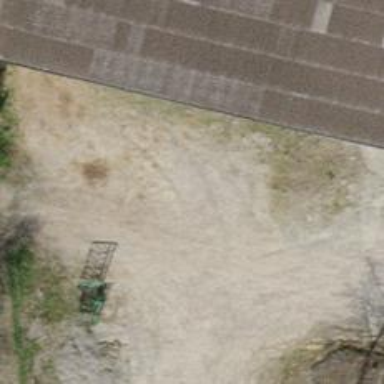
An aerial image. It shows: Barn.